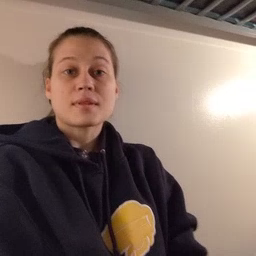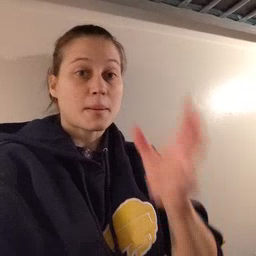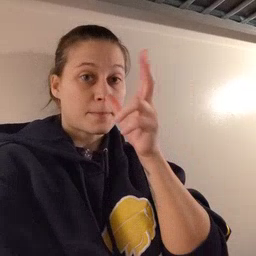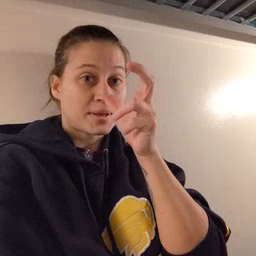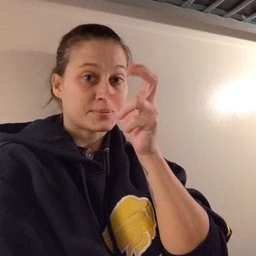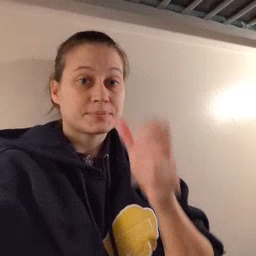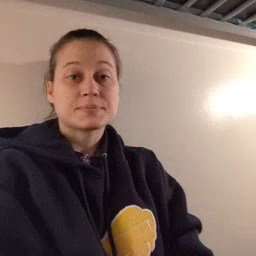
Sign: bug